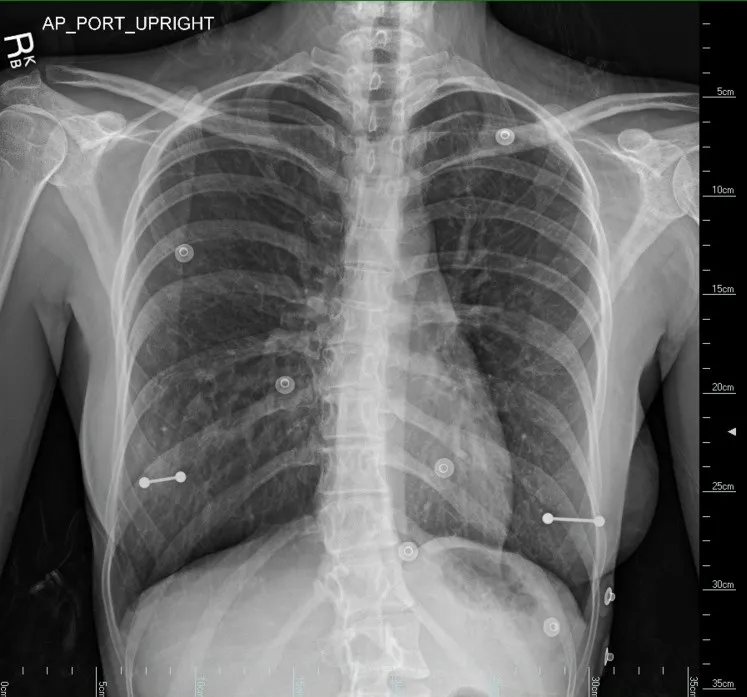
Chest radiograph of a 28-year-old woman showing subtle right lung hyperinflation.
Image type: radiology (x_ray)